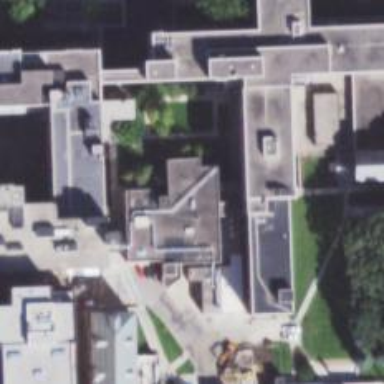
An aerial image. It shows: Hospital building.